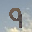
Label: 9